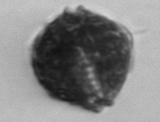
Label: Alexandrium_catenella